Question: I have the required import in the file. I am trying to import an existing project and compile in Xcode(4.2). Do I need to include anything else?

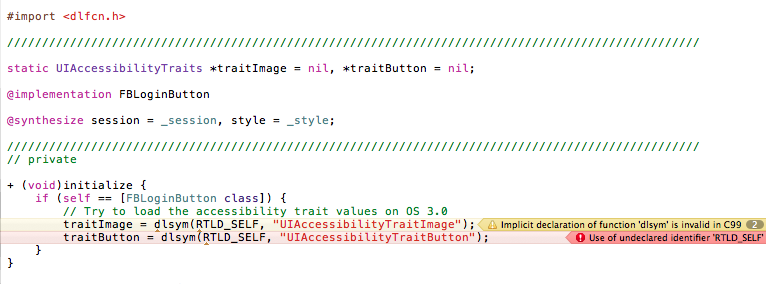
Answer: Both errors were fixed by enclosing the the method in:
'''
#ifdef RTLD_SELF
//initialize method
#endif
'''
Got hint from <URL>